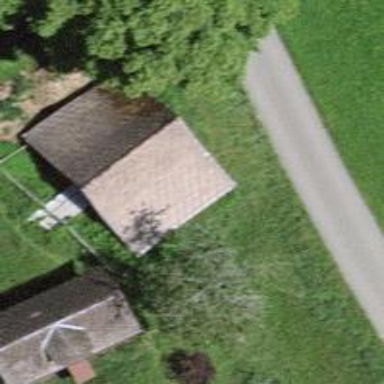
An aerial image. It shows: Barn.